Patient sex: M
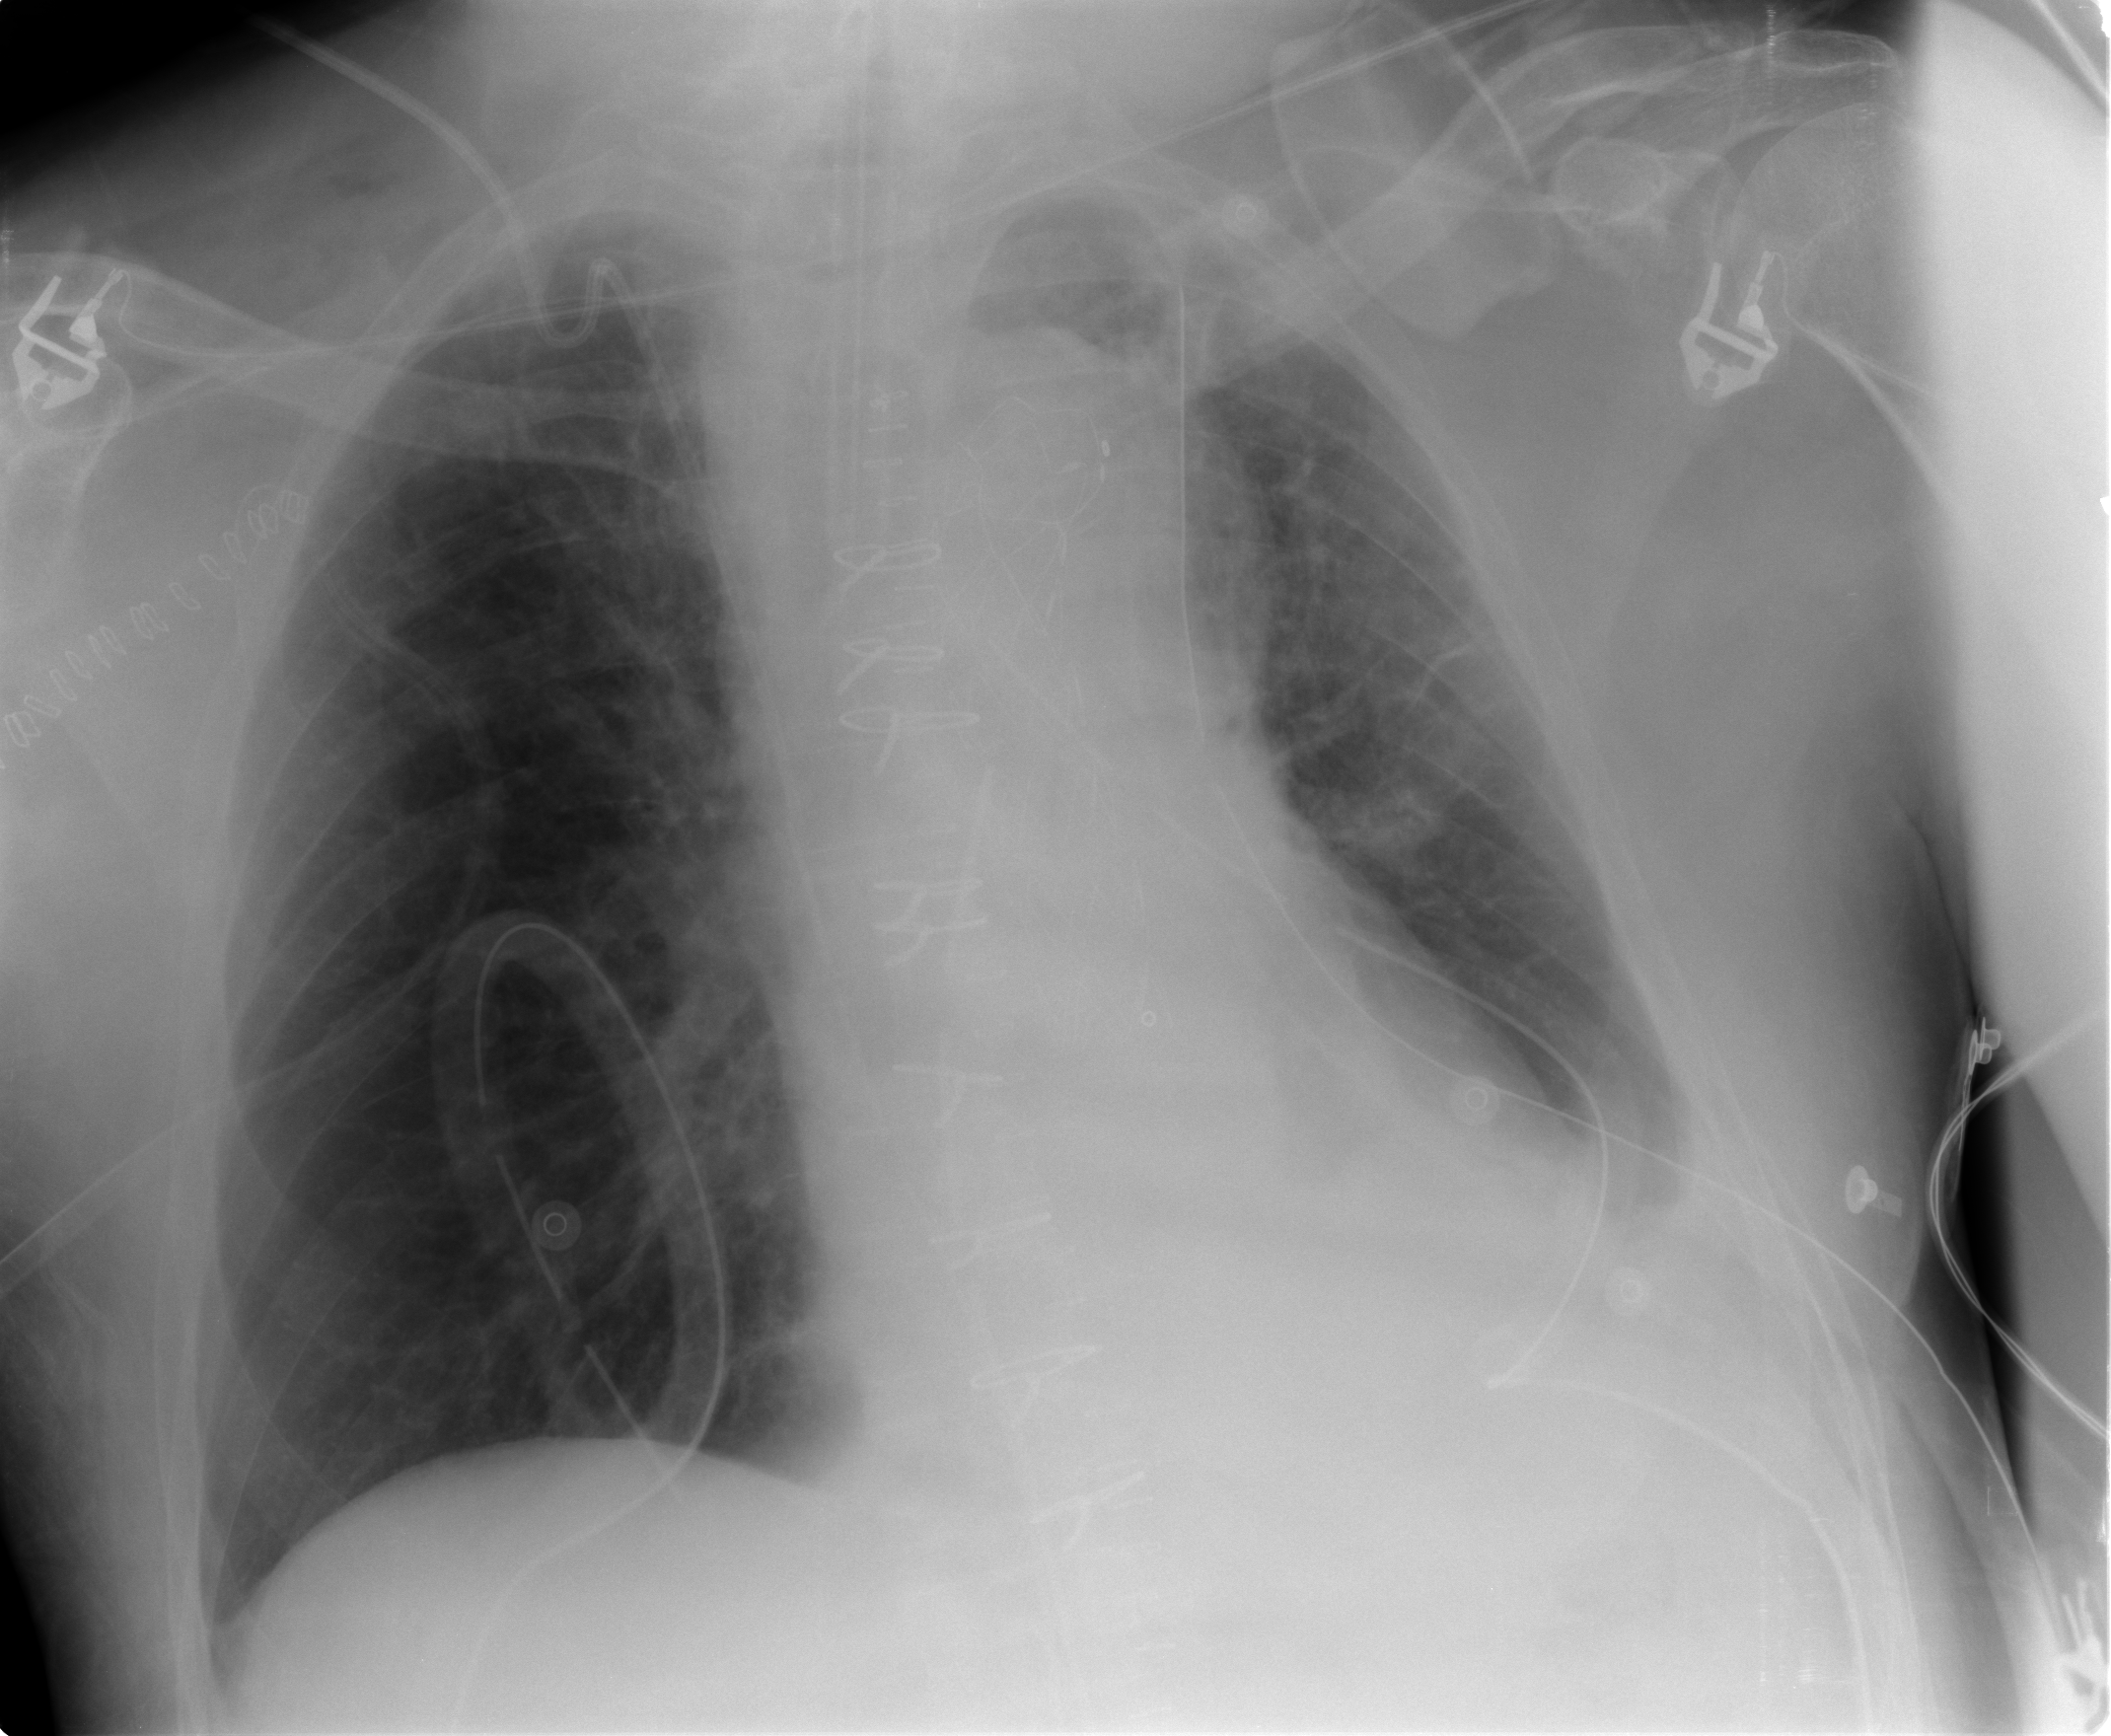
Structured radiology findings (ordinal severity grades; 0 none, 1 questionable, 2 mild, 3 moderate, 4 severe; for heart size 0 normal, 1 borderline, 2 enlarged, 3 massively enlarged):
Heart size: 0
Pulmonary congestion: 0
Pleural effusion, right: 1
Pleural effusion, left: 2
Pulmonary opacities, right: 0
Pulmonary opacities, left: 0
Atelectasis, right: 0
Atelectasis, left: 2